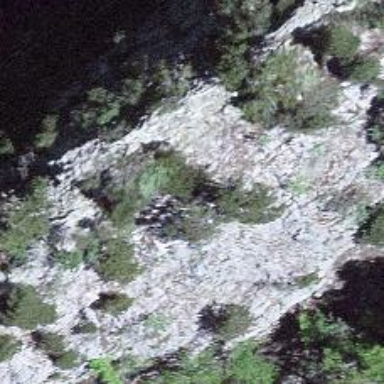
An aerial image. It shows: Arete in nature.